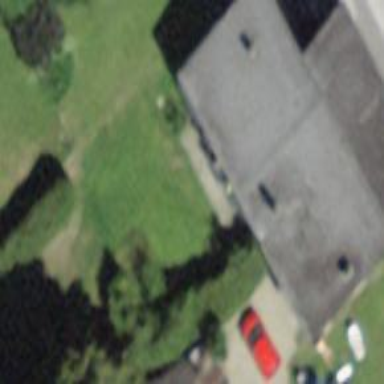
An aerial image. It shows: Semidetached house.